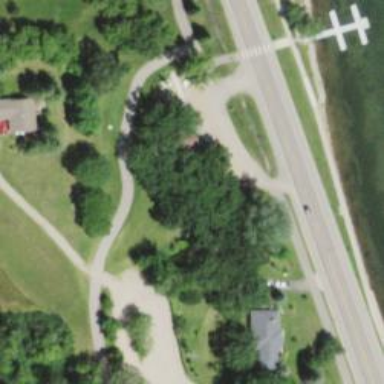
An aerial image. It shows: Rest area along the road.